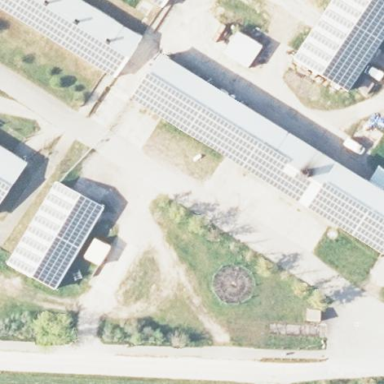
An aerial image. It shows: Stable with small solar photovoltaic panel electricity generator.